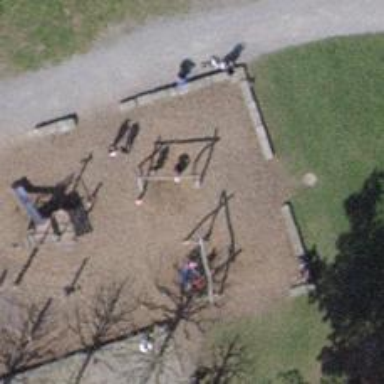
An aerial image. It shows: Playground with swings.